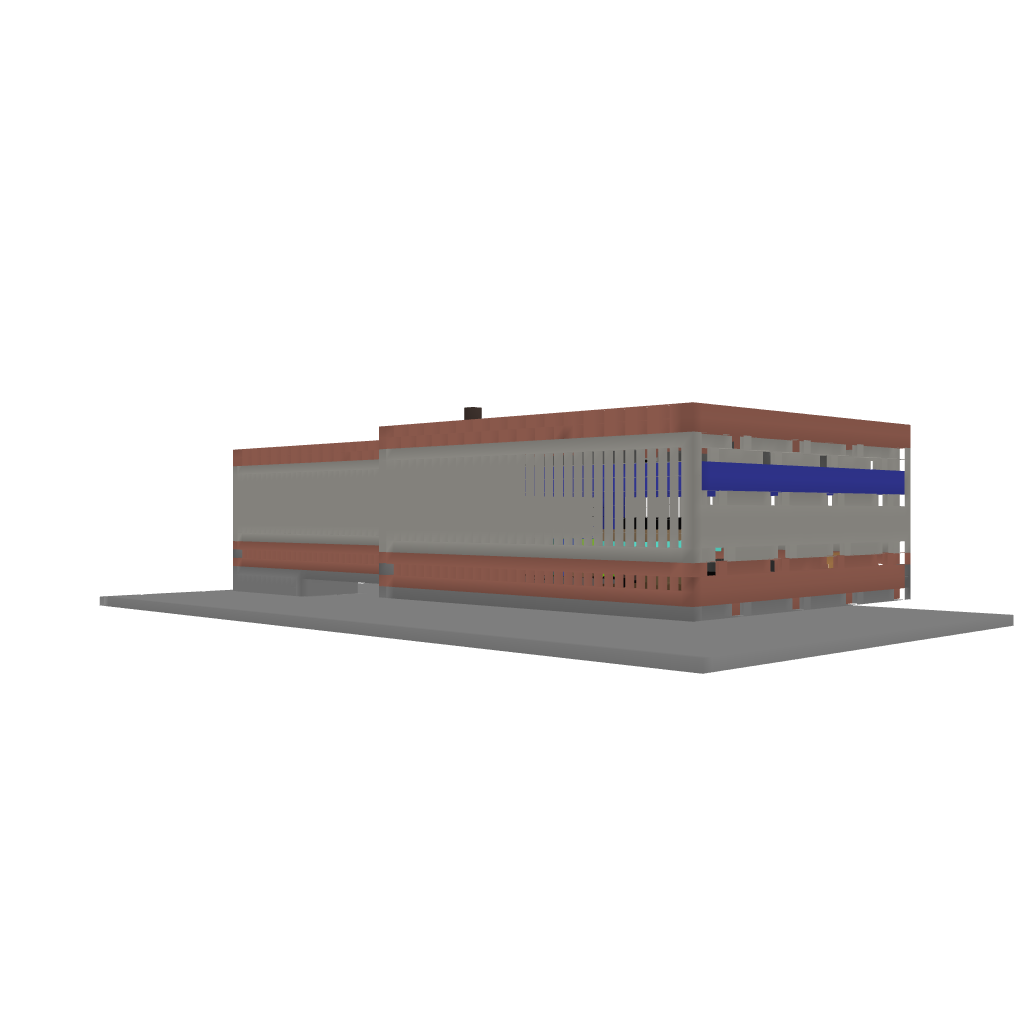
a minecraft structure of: ThePvp